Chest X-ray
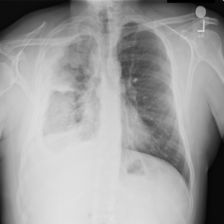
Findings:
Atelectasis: negative
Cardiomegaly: negative
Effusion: negative
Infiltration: negative
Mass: negative
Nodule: negative
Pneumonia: negative
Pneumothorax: negative
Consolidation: negative
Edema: negative
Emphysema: negative
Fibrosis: negative
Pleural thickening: negative
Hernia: negative